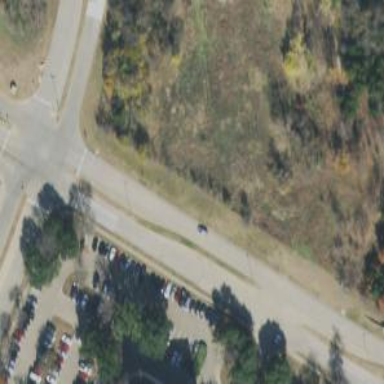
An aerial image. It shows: Tertiary road with separate sidewalks.